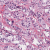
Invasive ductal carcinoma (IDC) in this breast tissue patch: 1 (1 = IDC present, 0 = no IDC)